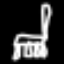
Label: chair